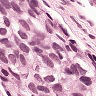
Metastatic tissue present: yes